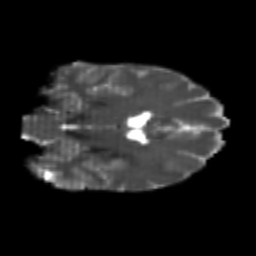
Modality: T2w
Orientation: coronal
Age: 25
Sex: female
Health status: healthy
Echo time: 0.074 s